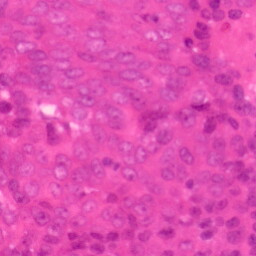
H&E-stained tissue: Colon